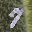
Label: 7